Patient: sex M, age 42
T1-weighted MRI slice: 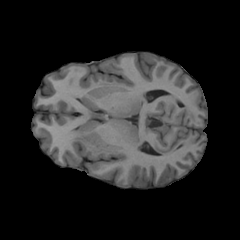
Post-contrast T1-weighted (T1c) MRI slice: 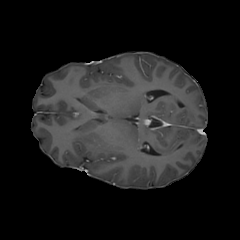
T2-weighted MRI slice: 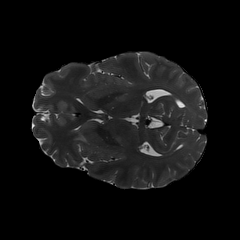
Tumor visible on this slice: yes
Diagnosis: Glioblastoma, IDH-wildtype
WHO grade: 4